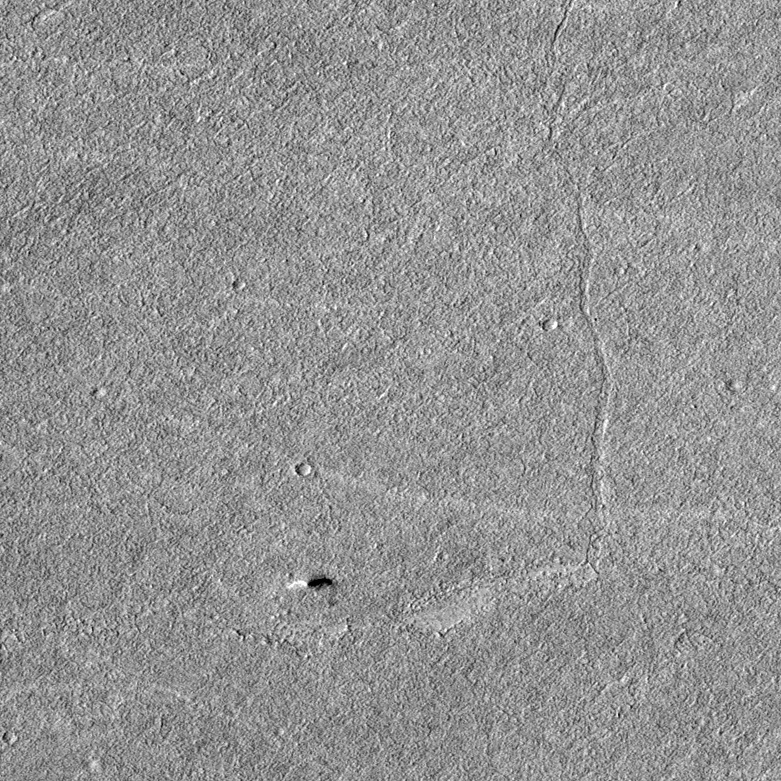
Label: dustdevil